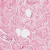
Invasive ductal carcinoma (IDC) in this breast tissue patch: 0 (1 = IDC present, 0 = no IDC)